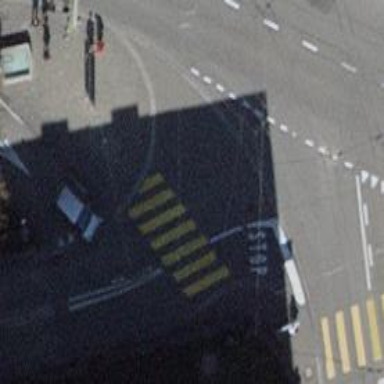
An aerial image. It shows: Kerb serving as barrier.